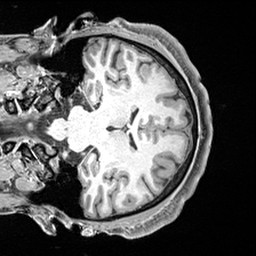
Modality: T1w
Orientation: coronal
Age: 28
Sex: male
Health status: healthy
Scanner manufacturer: siemens
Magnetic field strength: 3 T
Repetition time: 2.4 s
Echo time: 0.00217 s